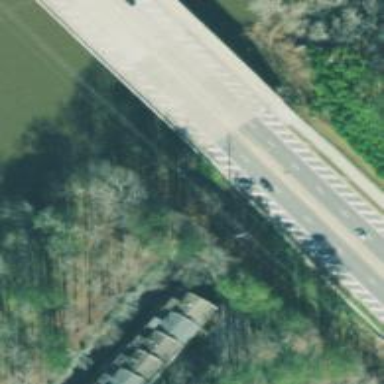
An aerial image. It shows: Primary highway crossing over bridge.